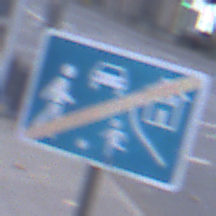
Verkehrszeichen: EndeVerkehrsberuhigterBereich
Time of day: SunriseSunset
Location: Outdoor (Urban)
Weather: PartlyCloudy
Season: NotSpecified
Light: Natural